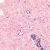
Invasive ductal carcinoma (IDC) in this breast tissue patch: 0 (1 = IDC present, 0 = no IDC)